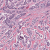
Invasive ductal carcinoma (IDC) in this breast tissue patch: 1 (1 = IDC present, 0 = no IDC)